Question: In Expression Blend 4, we can right click on an object in the Objects and Timeline panel to access the handy functions "Group Into" and "Change Layout Type":

However, what I really want often times is to be able to "group into" or "change layout type to" some of , such as a SunkenBorder, ClippingBorder, TransitionContentControl, etc. Is there a way that we can tell Blend to also include some of our controls (or any non-standard WPF controls) in these lists?
After I originally asked this question I had the idea to take a look at the source code of some of the panels that Expression Blend does include in its lists (Grid, StackPanel, etc), in the attempt to find a class metadata attribute that Blend might be paying attention to in order to populate these lists. I was hoping to find some attribute analogous to the <URL> that allow them to show up in Blend or Visual Studio in their property panels. Unfortunately I did not find any such class attribute, so it appears that Sorskoot is correct, that we cannot add to these lists that Blend shows.
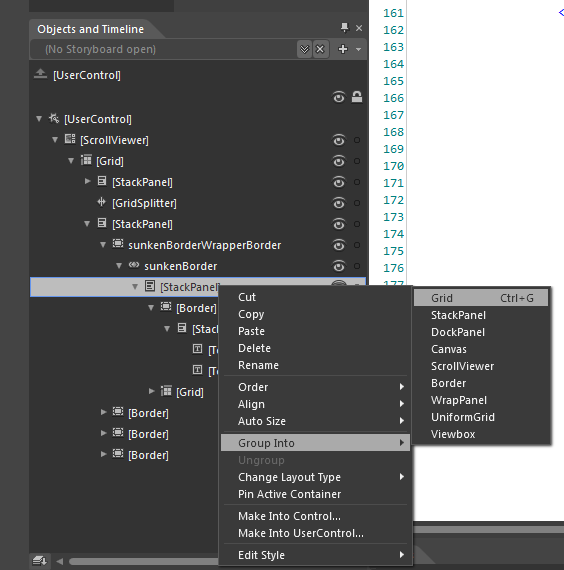
Answer: As far as I know these values are hardcoded and visible depending on the platform you are developing for.
Only Grid, StackPanel, DockPanel, Canvas, ScrollViewer, Border, WrapPanel, UniformGrid and Viewbox are available in Expression Blend 4. In Expression Blend for Visual Studio 2012 the list is somewhat extended but still hardcoded.
Too bad. I agree it would be a great to be able to customize this feature.